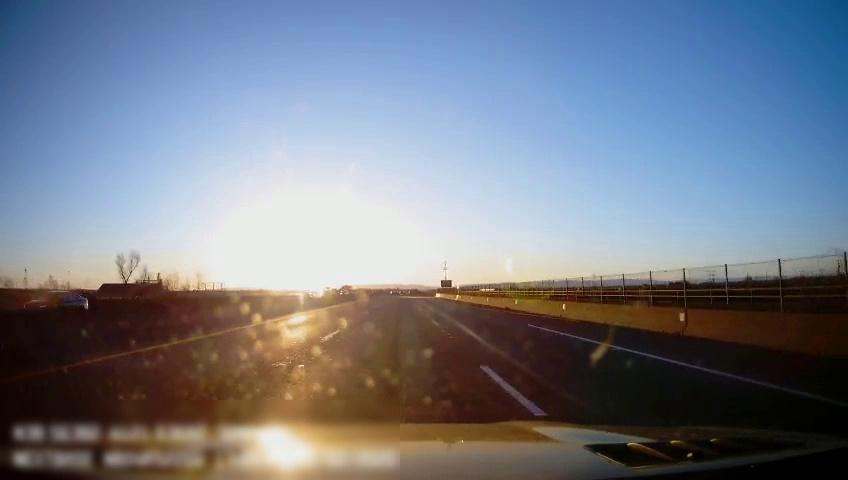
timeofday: Day
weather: Sunny
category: Drivable Space
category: Vehicles | Car
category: Lanes | Alternate Lane
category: Lanes | Current Lane
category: Lanes | Current Lane
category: Lanes | Alternate Lane
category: Traffic | Signs